Field crop: maize
Growth stage: 2
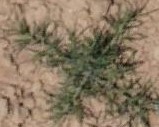
Species: salsola